Question: '''
public void actionPerformed(ActionEvent e) {
String usernamePat = " ^[a-z0-9]{3,15}&";
String passwordPat = "((?=.*\d)(?=.*[A-Za-z]).{6,20})";
String strName = regname.getText();
char[] mypass1 = pass1.getPassword();
String strPass1 = new String(mypass1);
char[] mypass2 = pass2.getPassword();
String strPass2 = new String(mypass2);
if (strName.isEmpty()) {
obj.info("Please enter your username!", "Error");
return;
}
if (strPass1.isEmpty()) {
obj.info("Please enter your password!", "Error");
return;
}
if (strPass2.isEmpty()) {
obj.info("Please enter your password again!", "Error");
return;
}
Pattern patU = Pattern.compile(usernamePat);
Pattern patP = Pattern.compile(passwordPat);
Matcher matU = patU.matcher(strName);
Matcher matP = patP.matcher(strPass1);
if (matU.matches()) {
if (matP.matches()) {
if (strPass1.equals(strPass2)) {
} else {
obj.info("Passwords dont match, please confirm it again", "Error");
}
} else {
obj.info("You can only use alphabets/numbers in Password", "Error");
}
} else {
obj.info("Please use only alphabets & numbers in Username", "Error");
}
}
'''
I got everything write on the place,
I'm converting the inputs in strings, then the 3 else conditions are checking for empty fields and it is working fine. After those checks, I added regular expressions and to validate the input, and in that last nested if, I will put JDBC code to insert data into my table, but it's not getting pass the first username validation.
I don't get why, given the following input:
'''
username : maisam123
password : abc123
confirm password: abc123
'''

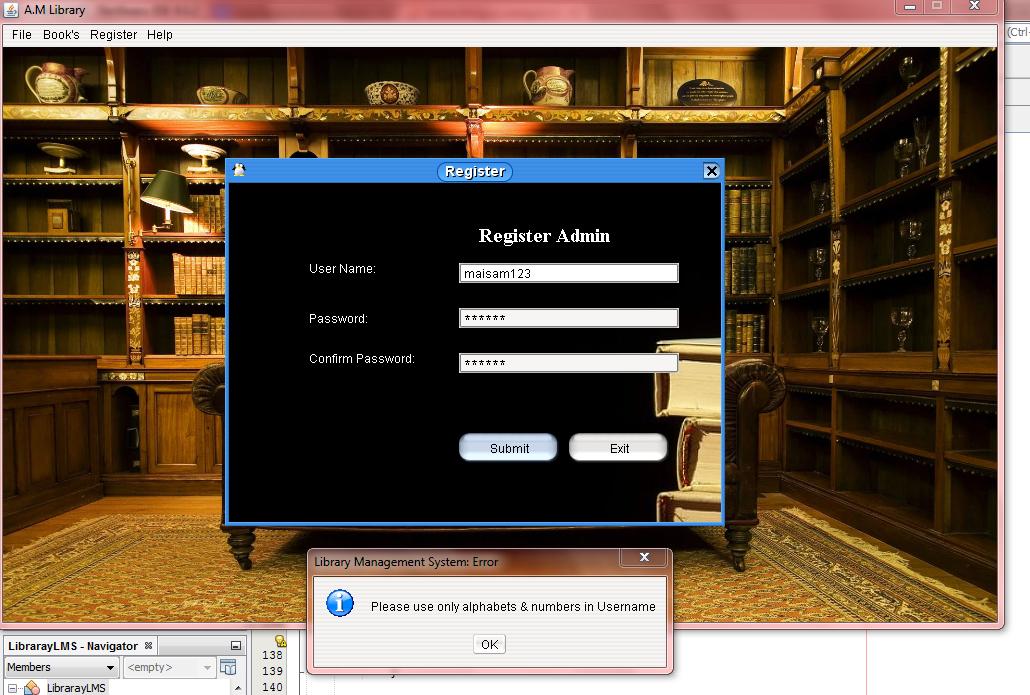
Answer: The end sign is '$' and not '&'. You also have an extra space in the beginning.
'''
^[a-z0-9]{3,15}$
'''